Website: lowes
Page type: review-order
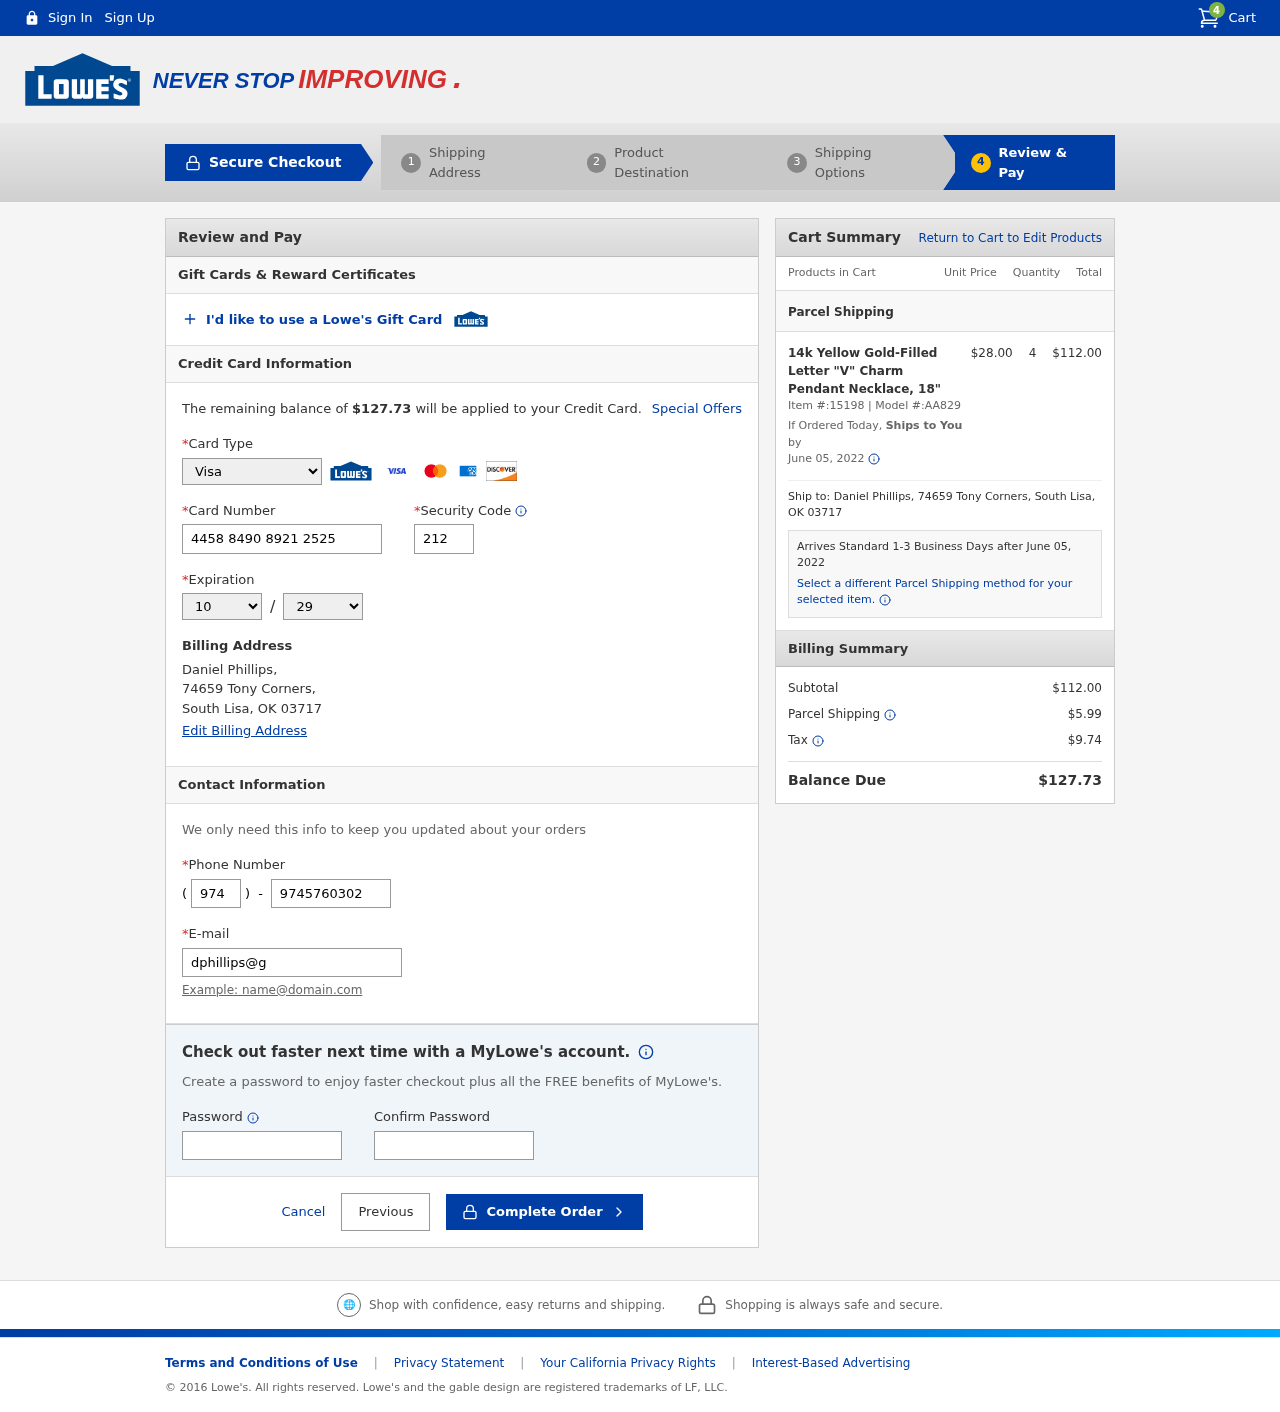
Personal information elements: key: PII_CARD_CVV
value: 212
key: PII_CARD_EXPIRY_MONTH
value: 10
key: PII_CARD_EXPIRY_YEAR
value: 29
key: PII_CARD_NUMBER
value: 4458 8490 8921 2525
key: PII_CARD_TYPE
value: Visa
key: PII_CITY
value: South Lisa
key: PII_EMAIL
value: dphillips@gmail.com
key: PII_FULLNAME
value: Daniel Phillips,
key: PII_PHONE
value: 9745760302
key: PII_PHONE_AREA
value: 974
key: PII_POSTCODE
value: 03717
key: PII_STATE_ABBR
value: OK
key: PII_STREET
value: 74659 Tony Corners
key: PII_STREET
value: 74659 Tony Corners,
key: PII_FULLNAME2
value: Daniel Phillips
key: PII_POSTCODE_FULL
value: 03717
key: PII_CITY_STATE
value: South Lisa, OK
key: PII_CITY_STATE_ZIP
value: South Lisa, OK 03717
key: PII_POSTCODE_NUMERIC
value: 3717
Product elements: key: PRODUCT1_NAME
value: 14k Yellow Gold-Filled Letter "V" Charm Pendant Necklace, 18"
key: PRODUCT1_PRICE
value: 28
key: PRODUCT1_QUANTITY
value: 4
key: PRODUCT1_ITEM_NUMBER
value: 15198
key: PRODUCT1_MODEL_NUMBER
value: AA829
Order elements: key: ORDER_NUM_ITEMS
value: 4
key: ORDER_TOTAL
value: $127.73
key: ORDER_SHIPPING_DATE
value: June 05, 2022
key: ORDER_SUBTOTAL
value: $112.00
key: ORDER_SHIPPING_DATE2
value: June 05, 2022
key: ORDER_SUBTOTAL2
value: $112.00
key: ORDER_SHIPPING_COST
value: $5.99
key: ORDER_TAX
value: $9.74